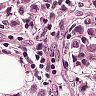
Metastatic tissue present: yes